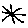
Label: star